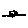
Label: car